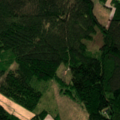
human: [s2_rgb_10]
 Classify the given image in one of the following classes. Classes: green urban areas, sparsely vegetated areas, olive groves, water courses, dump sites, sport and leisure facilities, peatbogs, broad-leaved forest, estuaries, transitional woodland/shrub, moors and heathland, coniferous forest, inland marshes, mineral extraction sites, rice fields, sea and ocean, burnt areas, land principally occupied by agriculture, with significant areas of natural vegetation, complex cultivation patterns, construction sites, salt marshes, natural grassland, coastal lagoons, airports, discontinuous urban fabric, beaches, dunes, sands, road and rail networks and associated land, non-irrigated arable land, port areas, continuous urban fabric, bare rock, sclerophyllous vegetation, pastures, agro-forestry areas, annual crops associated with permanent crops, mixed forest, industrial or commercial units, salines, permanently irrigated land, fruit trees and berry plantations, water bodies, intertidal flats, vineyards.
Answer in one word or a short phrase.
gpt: land principally occupied by agriculture, with significant areas of natural vegetation, coniferous forest, mixed forest, transitional woodland/shrub